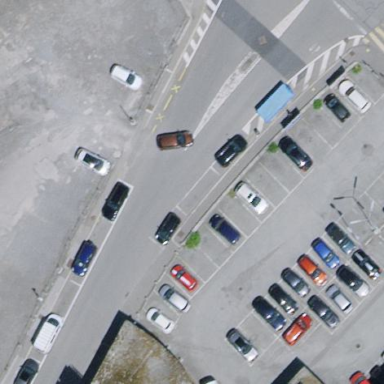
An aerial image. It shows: Street-side parallel parking area.